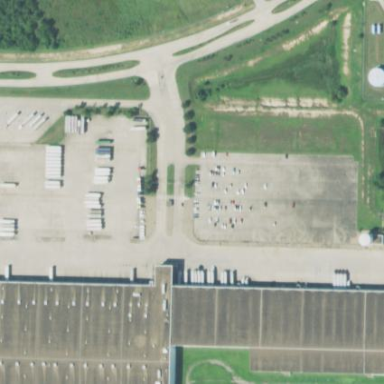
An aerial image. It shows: Industrial area.